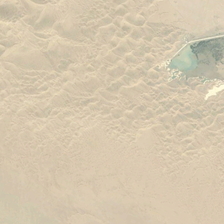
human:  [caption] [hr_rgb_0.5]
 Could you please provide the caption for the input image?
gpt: it is a piece of yellow desert .

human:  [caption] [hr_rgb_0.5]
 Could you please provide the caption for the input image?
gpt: it is a piece of yellow desert .

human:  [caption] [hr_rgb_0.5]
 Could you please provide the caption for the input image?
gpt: it is a piece of yellow desert .

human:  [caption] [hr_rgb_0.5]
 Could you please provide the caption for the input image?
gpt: it is a piece of yellow desert .

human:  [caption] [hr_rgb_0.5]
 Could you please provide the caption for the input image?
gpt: it is a piece of yellow desert .